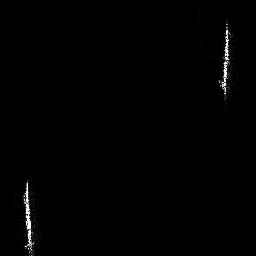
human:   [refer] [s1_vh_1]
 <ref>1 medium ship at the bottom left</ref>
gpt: <box>[[7, 69, 14, 99, 0]]</box>